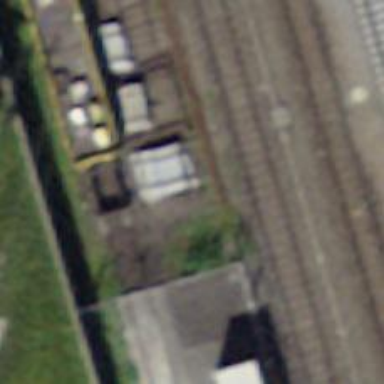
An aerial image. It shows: Railway buffer stop.